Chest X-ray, AP view. Patient: 16 years old, sex F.
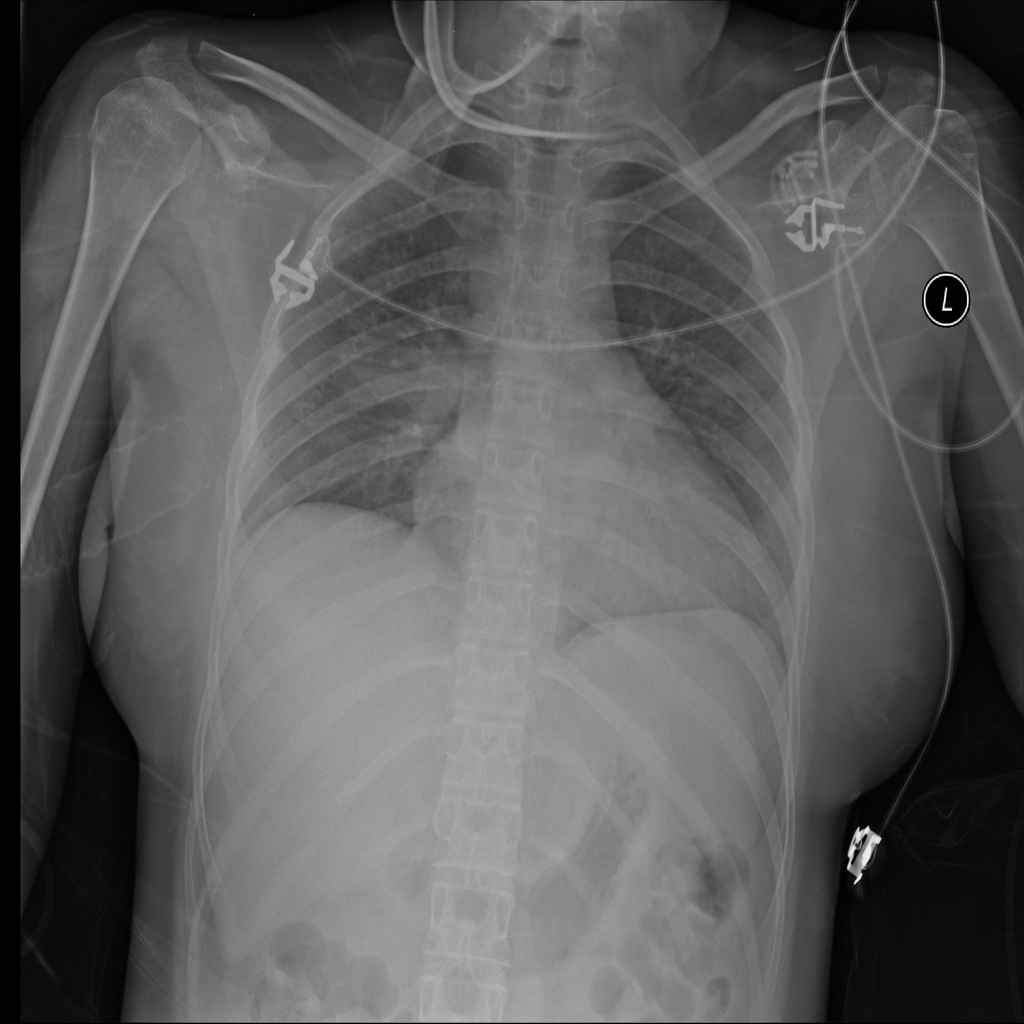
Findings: Consolidation